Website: ulta-beauty
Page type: delivery-shipping
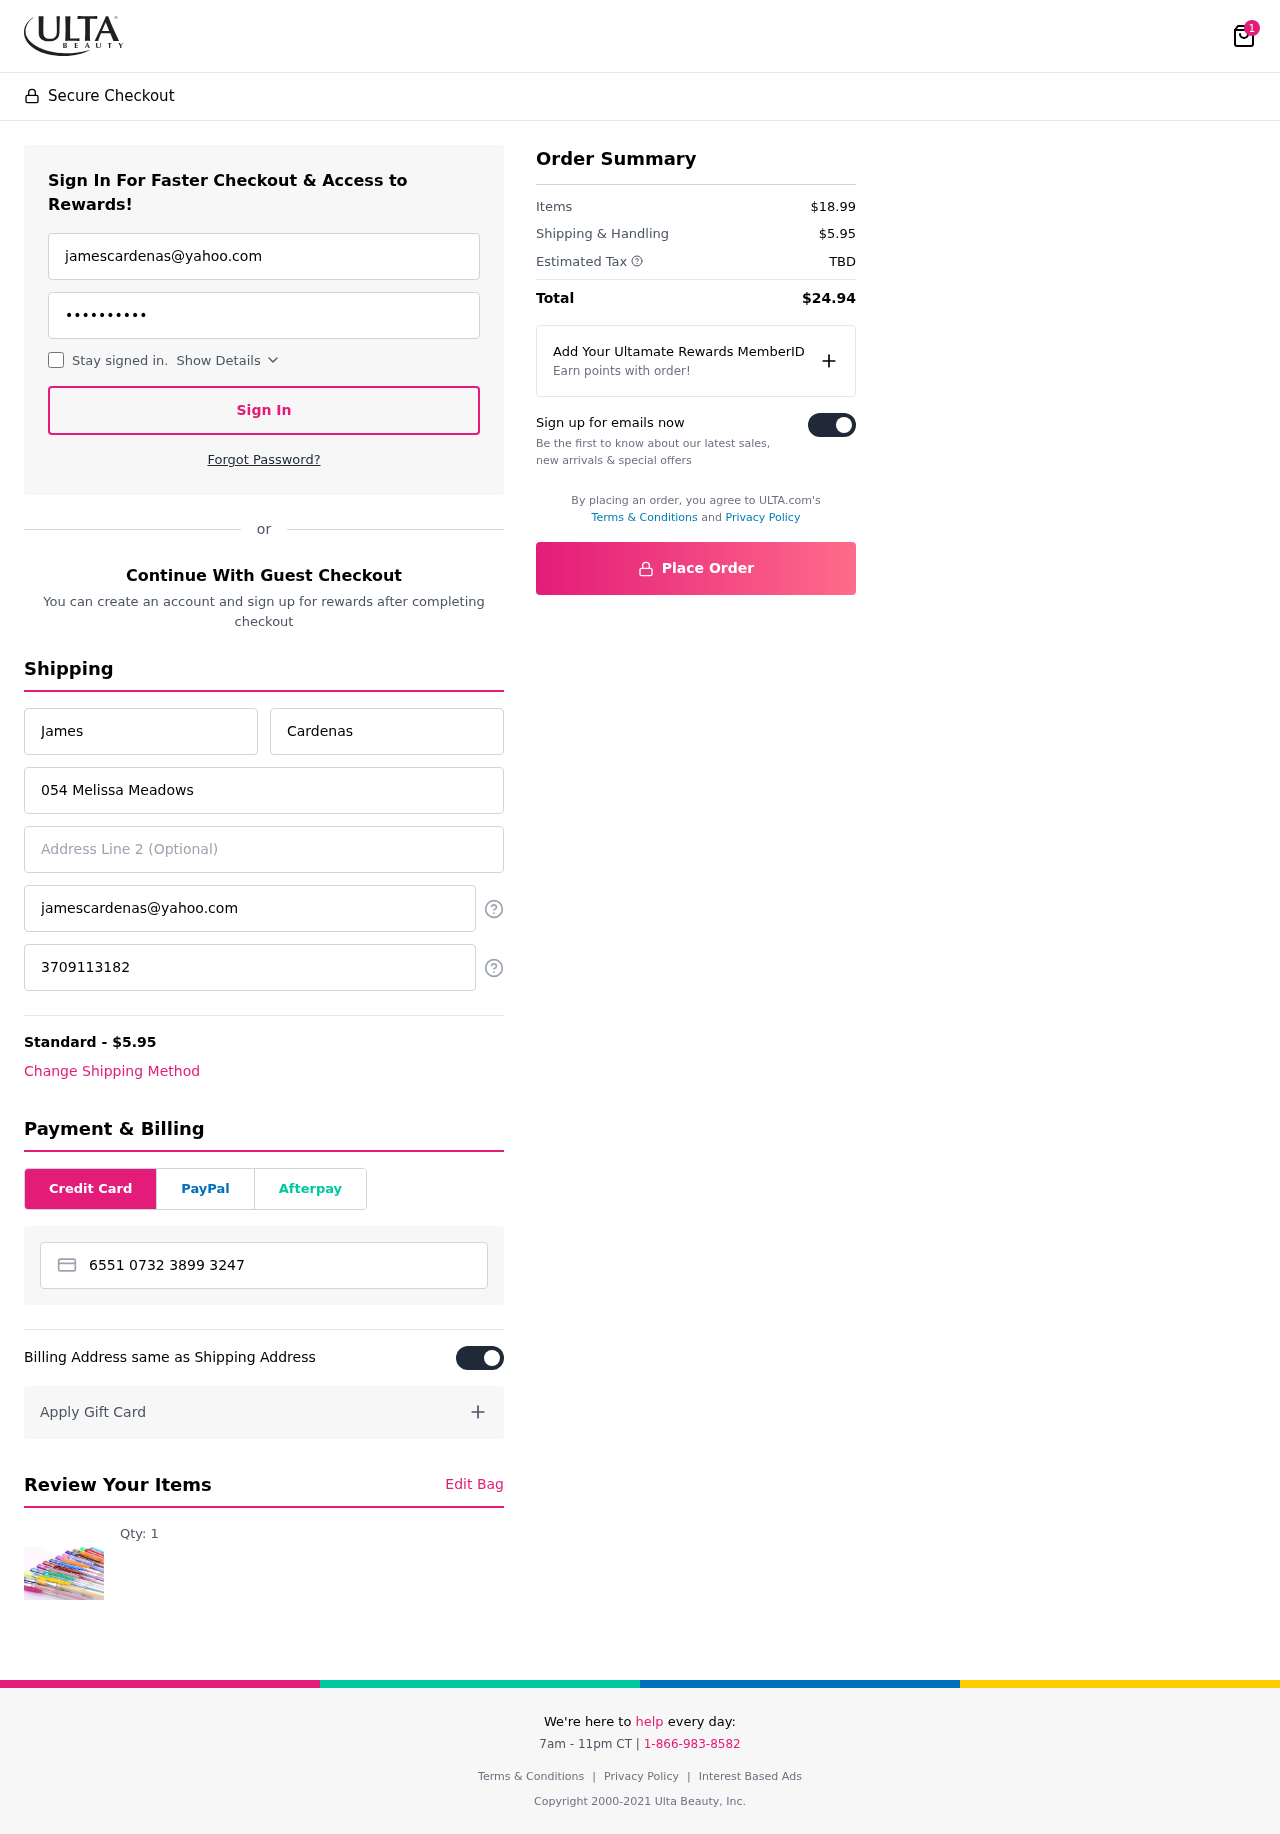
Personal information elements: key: PII_CARD_NUMBER
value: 6551 0732 3899 3247
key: PII_EMAIL
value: jamescardenas@yahoo.com
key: PII_EMAIL2
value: jamescardenas@yahoo.com
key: PII_FIRSTNAME
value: James
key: PII_LASTNAME
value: Cardenas
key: PII_PHONE
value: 3709113182
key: PII_STREET
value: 054 Melissa Meadows
Product elements: key: PRODUCT1_QUANTITY
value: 1
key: PRODUCT1
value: Qty: 1
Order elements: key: ORDER_NUM_ITEMS
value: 1
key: ORDER_SHIPPING_COST
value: $5.95
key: ORDER_SUBTOTAL
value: $18.99
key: ORDER_TAX
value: TBD
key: ORDER_TOTAL
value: $24.94